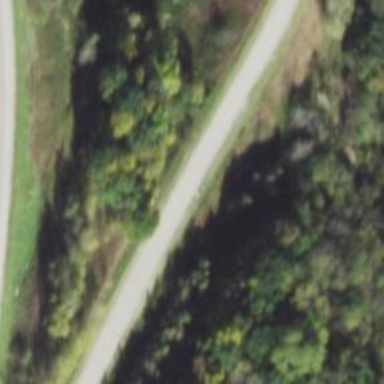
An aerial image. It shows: Escape road.